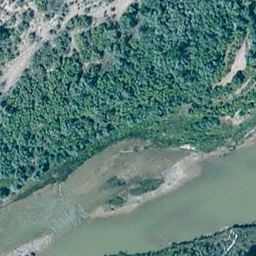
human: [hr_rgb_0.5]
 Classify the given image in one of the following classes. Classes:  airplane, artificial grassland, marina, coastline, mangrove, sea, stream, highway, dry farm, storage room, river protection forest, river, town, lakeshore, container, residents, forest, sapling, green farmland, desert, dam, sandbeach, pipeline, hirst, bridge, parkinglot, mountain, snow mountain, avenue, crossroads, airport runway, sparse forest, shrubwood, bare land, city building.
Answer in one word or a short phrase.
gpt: river